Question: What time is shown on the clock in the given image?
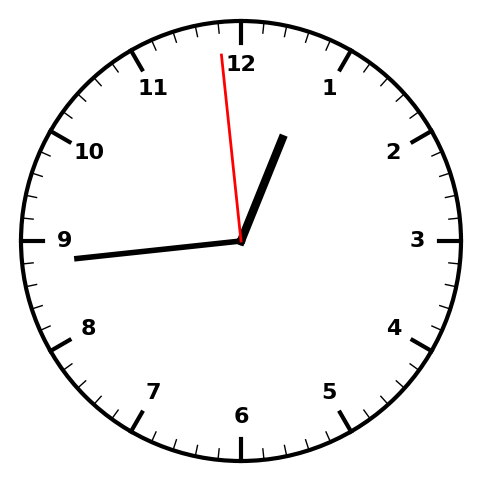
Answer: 12:43:59